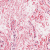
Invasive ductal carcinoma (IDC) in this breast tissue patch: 0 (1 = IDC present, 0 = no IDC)